Question: i am integrating CHartBoost, and while integrating i am getting few issue.
I have attached a screenshot.
Undefined symbols for architecture i386:
Is it something, with missing libraries?

Many Thanks
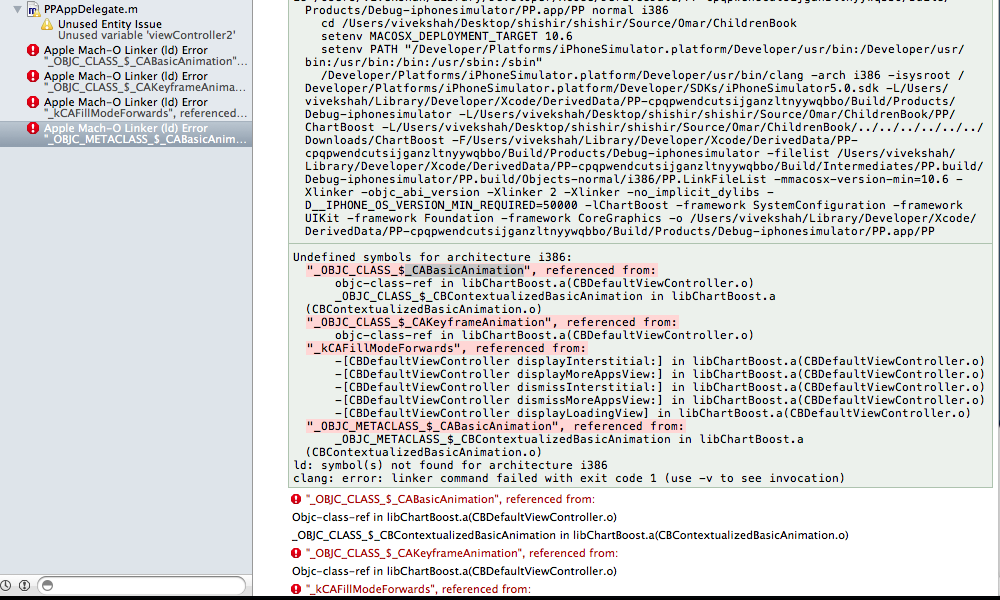
Answer: Add QuartzCore to your target's linked libraries, <URL>.